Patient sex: M
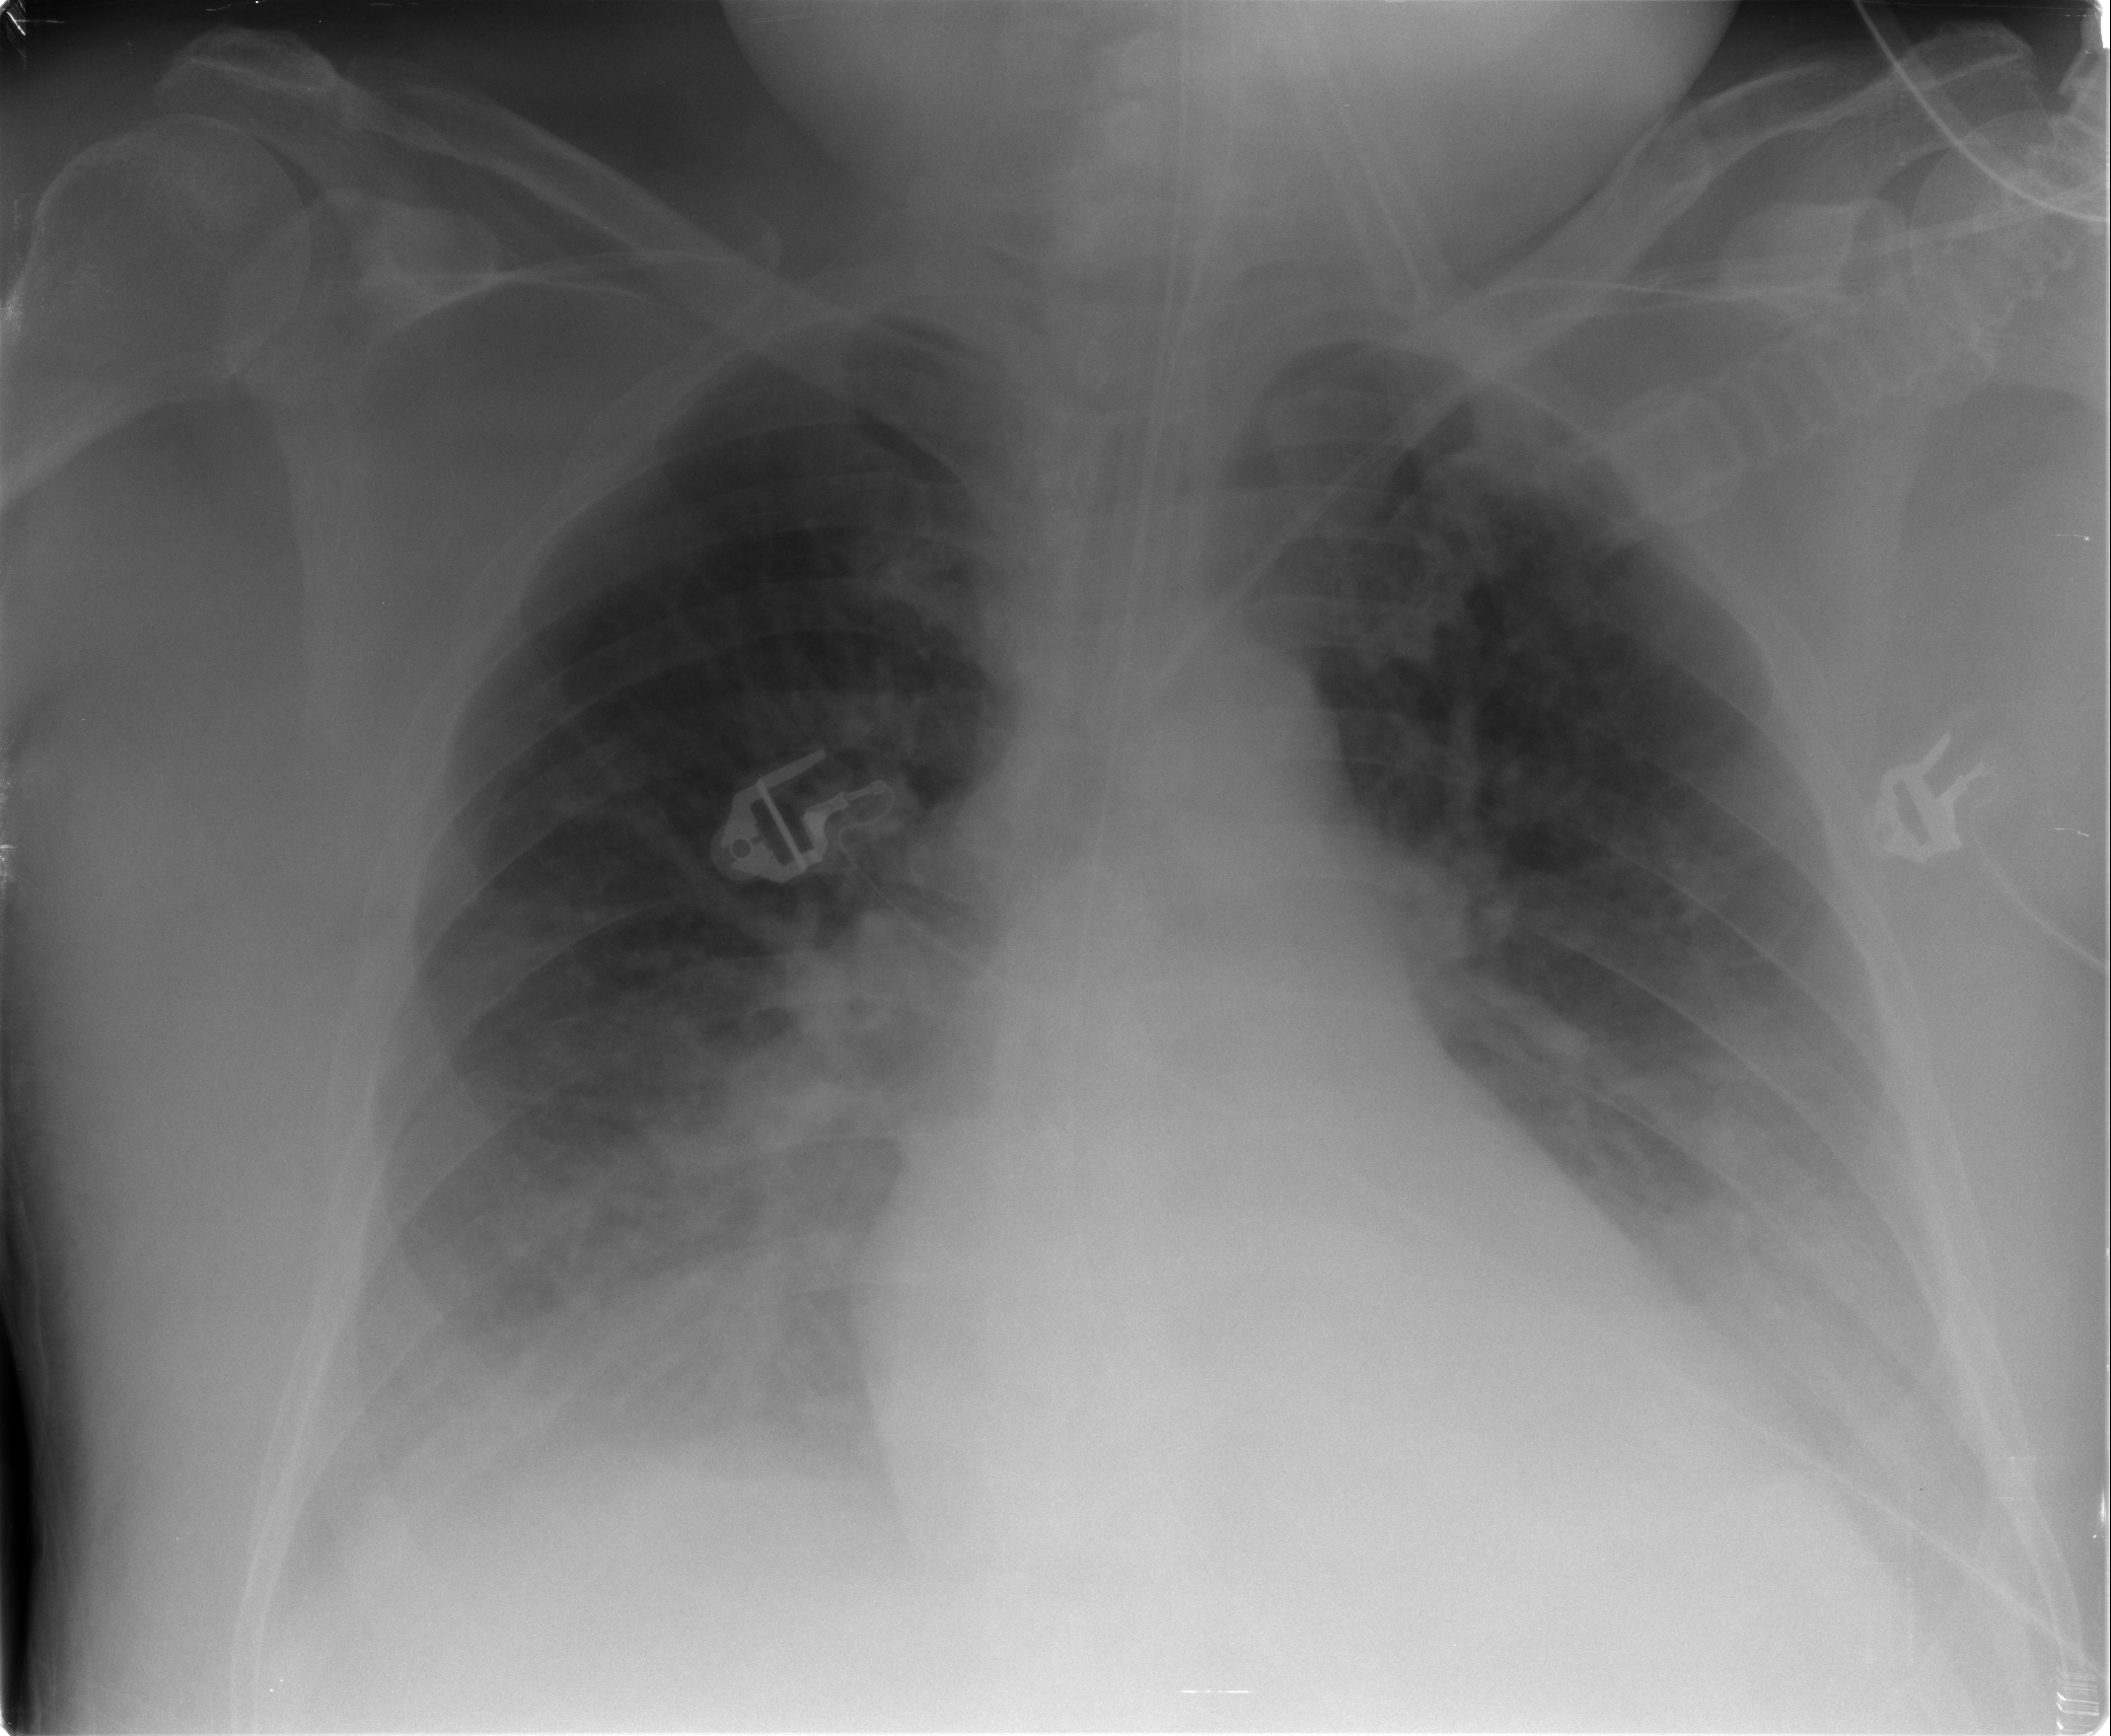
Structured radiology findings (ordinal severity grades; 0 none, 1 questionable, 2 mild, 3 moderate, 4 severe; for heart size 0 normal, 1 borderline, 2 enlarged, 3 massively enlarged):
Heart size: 1
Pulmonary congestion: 1
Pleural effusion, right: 2
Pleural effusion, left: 2
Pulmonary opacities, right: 0
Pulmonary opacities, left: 1
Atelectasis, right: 2
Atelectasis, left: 2